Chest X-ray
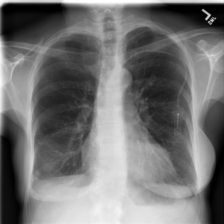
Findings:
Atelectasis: negative
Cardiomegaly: negative
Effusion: positive
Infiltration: negative
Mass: negative
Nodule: negative
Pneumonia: negative
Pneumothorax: negative
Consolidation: negative
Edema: negative
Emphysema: negative
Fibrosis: positive
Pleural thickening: negative
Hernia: negative